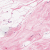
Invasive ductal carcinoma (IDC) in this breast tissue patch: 0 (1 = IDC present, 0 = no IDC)